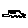
Label: car